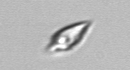
Label: Oxytoxum